A spectrogram of one vibration snapshot from a rotating bearing is shown (time on one axis, frequency on the other). Determine the bearing's health state. Answer with exactly one of: normal, inner_race, outer_race, ball.
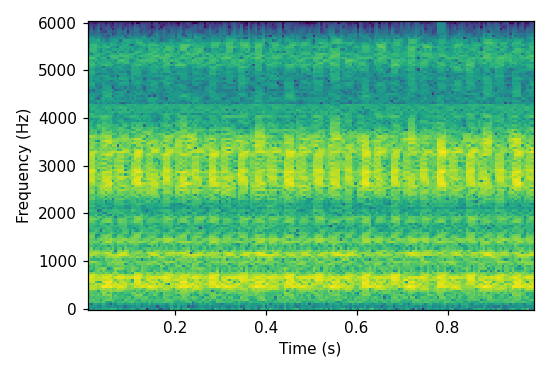
Answer: outer_race